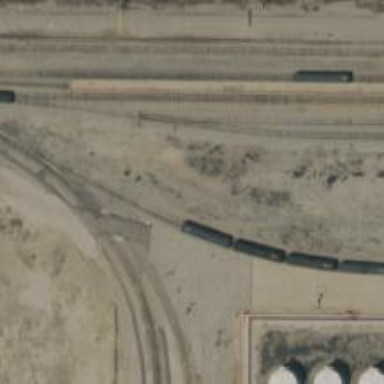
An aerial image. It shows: Rail spur service.